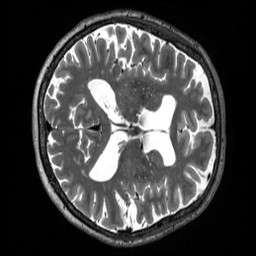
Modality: T2w
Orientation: axial
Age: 67
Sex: female
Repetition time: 3.2 s
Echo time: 0.563 s